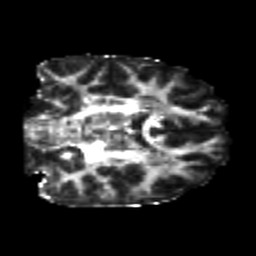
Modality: FA
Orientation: coronal
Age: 20
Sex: male
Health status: healthy
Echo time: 0.074 s